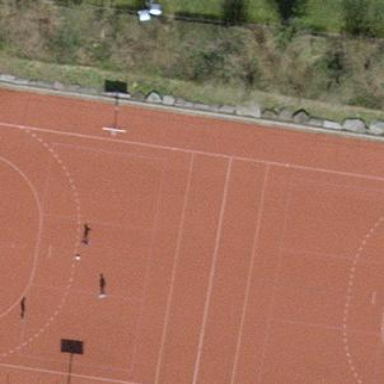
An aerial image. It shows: Tartan basketball court located on pitch designated for leisure land.